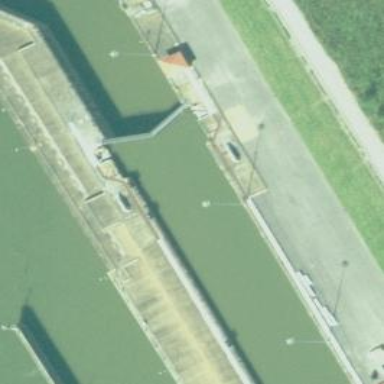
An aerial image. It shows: Lock gate on waterway.